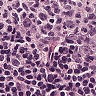
Metastatic tissue present: no